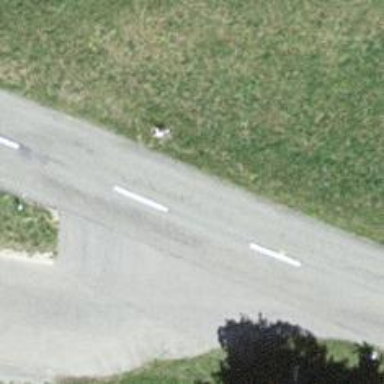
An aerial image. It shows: Bus stop with designated public transport stop position.